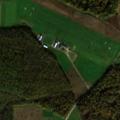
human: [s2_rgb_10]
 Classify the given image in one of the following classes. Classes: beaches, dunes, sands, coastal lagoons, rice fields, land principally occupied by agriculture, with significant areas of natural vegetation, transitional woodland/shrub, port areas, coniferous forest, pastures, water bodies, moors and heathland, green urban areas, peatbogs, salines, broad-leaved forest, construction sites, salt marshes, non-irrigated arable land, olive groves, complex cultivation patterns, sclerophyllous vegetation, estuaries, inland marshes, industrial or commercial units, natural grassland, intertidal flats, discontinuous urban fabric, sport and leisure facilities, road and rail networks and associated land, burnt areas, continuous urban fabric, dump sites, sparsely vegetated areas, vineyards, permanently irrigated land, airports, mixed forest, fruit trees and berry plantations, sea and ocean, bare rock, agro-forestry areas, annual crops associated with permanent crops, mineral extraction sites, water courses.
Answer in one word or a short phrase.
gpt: complex cultivation patterns, broad-leaved forest